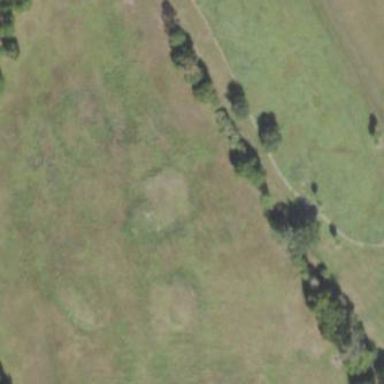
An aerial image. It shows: Grassy area used as driving range for golf.